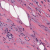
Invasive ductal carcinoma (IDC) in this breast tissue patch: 0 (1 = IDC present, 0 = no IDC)